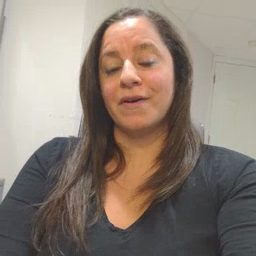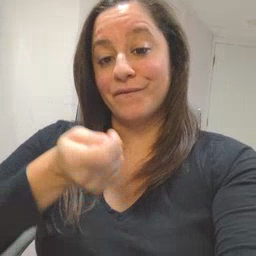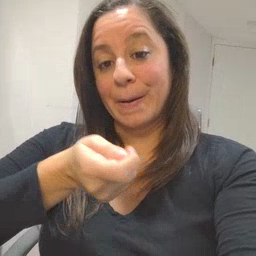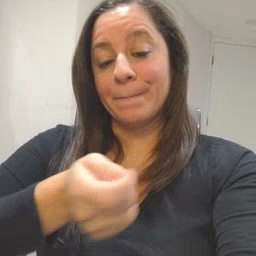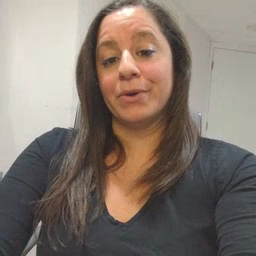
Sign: vacuum